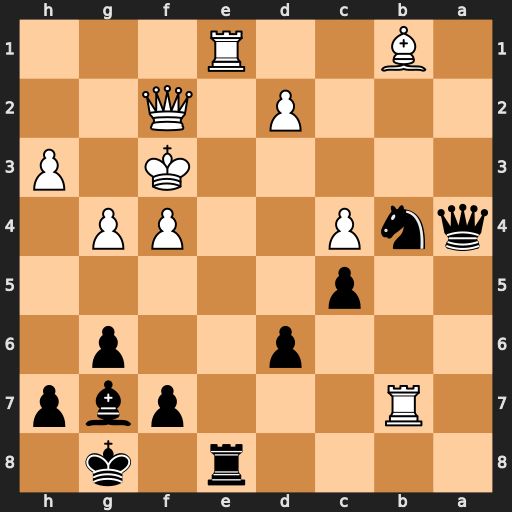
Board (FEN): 4r1k1/1R3pbp/3p2p1/2p5/qnP2PP1/5K1P/3P1Q2/1B2R3
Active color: b
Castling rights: -
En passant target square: -
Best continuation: Qc6+ Kg3 Rxe1